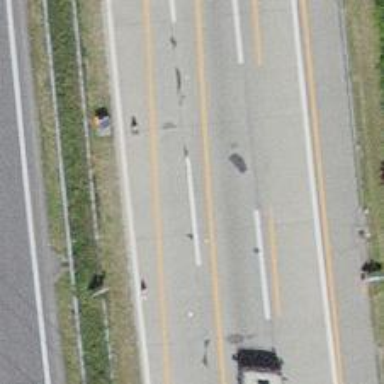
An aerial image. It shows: Asphalt motorway.